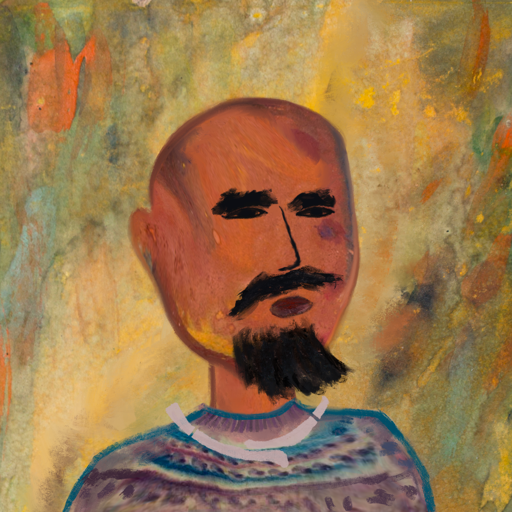
Background: Comrade, Head And Neck Side: Mother_And_Son_Son, Face Side: Mosgoul, Bust: HillGirl, Hair Side: Blank, Head Accessory: Blank, Second Necklace: Blank, Necklace: Hypocrite_2, Baby: Blank